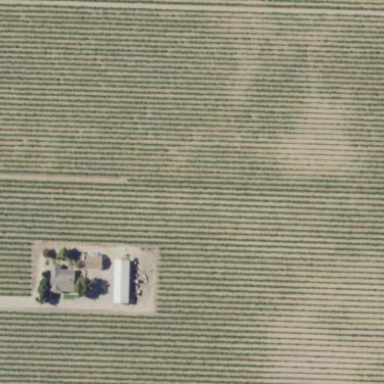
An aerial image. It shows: Vineyard with grape crops.